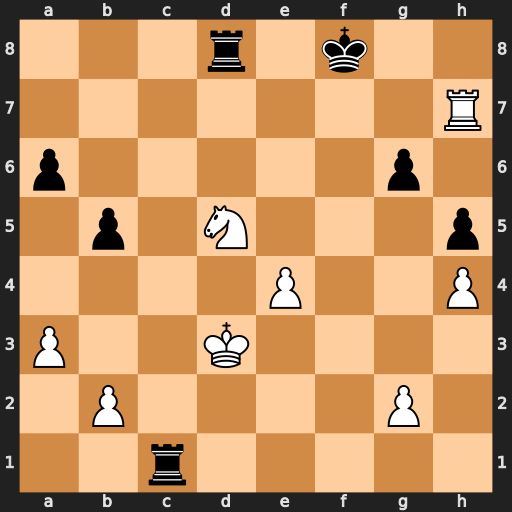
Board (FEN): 3r1k2/7R/p5p1/1p1N3p/4P2P/P2K4/1P4P1/2r5
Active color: w
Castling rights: -
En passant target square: -
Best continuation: Rh8+ Kf7 Rxd8